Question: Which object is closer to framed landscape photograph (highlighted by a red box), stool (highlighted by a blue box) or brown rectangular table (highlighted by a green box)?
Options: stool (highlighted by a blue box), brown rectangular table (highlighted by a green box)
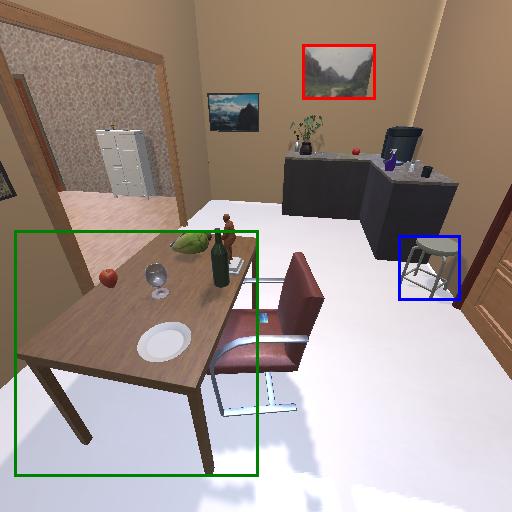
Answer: stool (highlighted by a blue box)